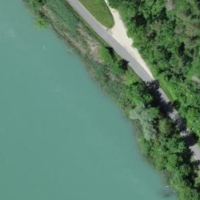
EUNIS habitat code: 15
Species observed at this site:
Cornus sanguinea